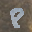
Label: 8